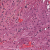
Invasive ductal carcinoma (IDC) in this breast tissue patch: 0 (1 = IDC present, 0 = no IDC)